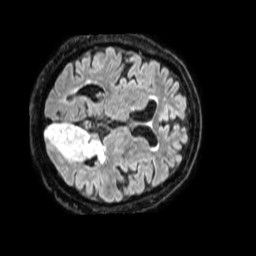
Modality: FLAIR
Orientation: axial
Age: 84
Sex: male
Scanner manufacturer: philips
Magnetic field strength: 1.5 T
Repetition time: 4.8 s
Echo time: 0.3364 s